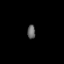
Tissue: prostate
Cell type: T cells
Senescence score: 0.3066
Nuclear area (px): 106
Mean DAPI intensity: 103.434